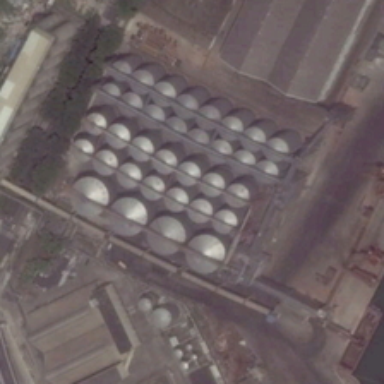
There are many storage tanks in the factory .